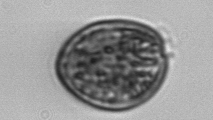
Label: Prorocentrum